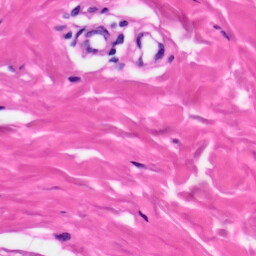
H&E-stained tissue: Skin